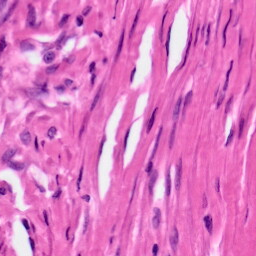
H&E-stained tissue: Ovarian